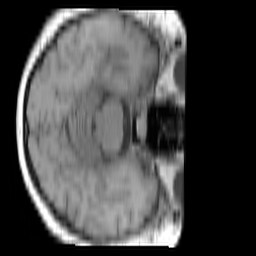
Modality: T1w
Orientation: axial
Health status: ill
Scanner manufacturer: siemens
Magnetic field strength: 3 T
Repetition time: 0.44 s
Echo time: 0.00266 s